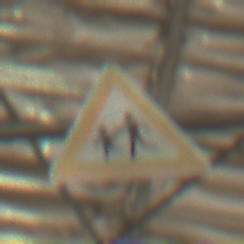
Verkehrszeichen: KinderRechts
Umgebung: Roofed, Special
Tageszeit: MorningAfternoon
Wetter: NotSpecified
Licht: Artificial
Jahreszeit: NotSpecified
Kontrast: MediumContrast